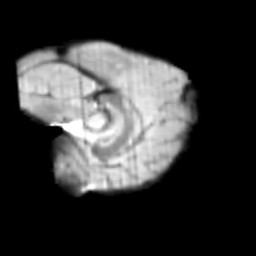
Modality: T2w
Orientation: sagittal
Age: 9
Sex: female
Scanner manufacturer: siemens
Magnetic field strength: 3 T
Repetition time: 3.8 s
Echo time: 0.07 s